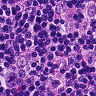
Metastatic tissue present: yes